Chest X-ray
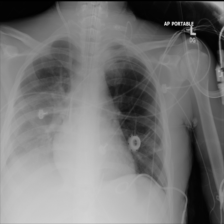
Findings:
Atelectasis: positive
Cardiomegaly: negative
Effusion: positive
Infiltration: negative
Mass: negative
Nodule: negative
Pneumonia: negative
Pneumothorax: negative
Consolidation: positive
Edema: negative
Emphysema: negative
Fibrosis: negative
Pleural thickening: negative
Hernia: negative